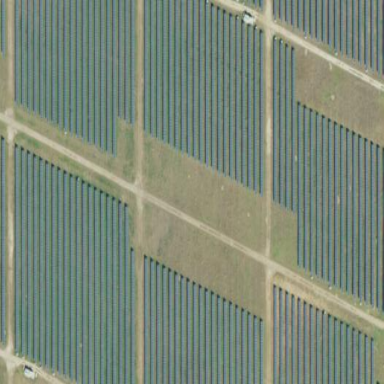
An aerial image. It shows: Solar power generator with photovoltaic panels.